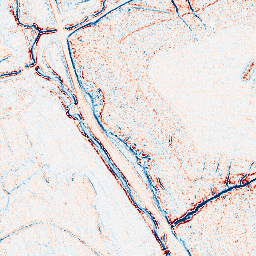
Category: edge_preserving
Decomposition family: bilateral
Decomposition parameters: d: 5
sigma_color: 25
sigma_space: 25
Upsampling method: sinc_hamming
Upsampling parameters: scale: 2
kernel_size: 4
Upsampling scale: 2